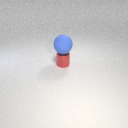
large blue rubber sphere above small red metal cylinder